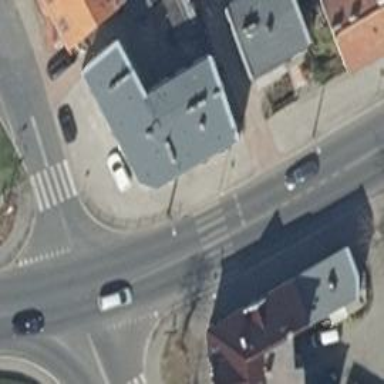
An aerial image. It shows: Zebra crossing on the road.